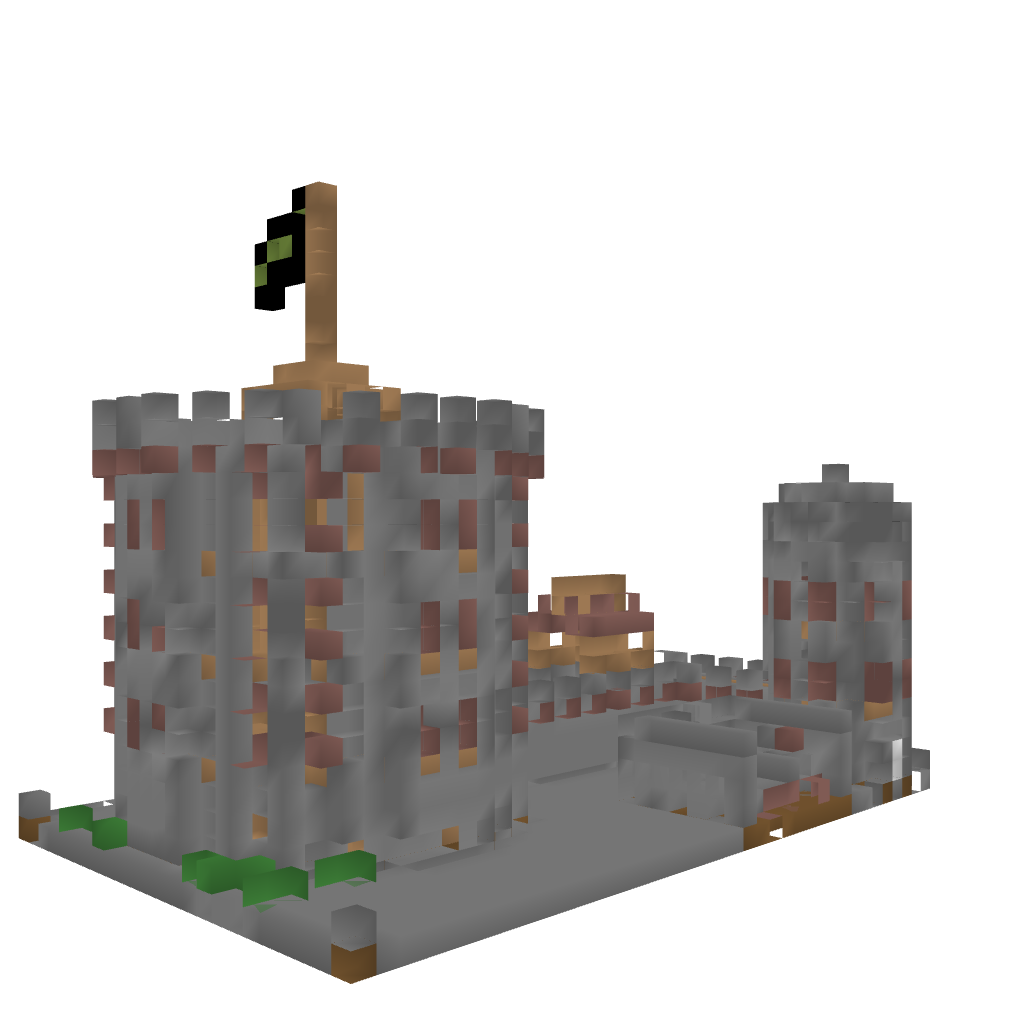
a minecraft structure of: Ramshorn Fortress good quality